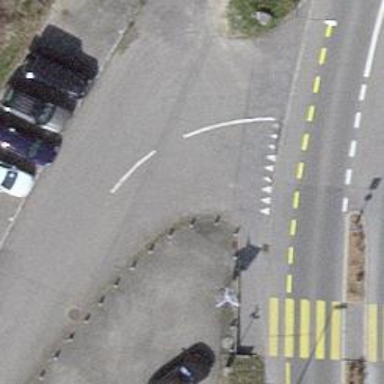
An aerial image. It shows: Bollard barrier.